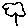
Label: tree